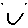
Label: smiley face